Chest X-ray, PA view. Patient: 48 years old, sex M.
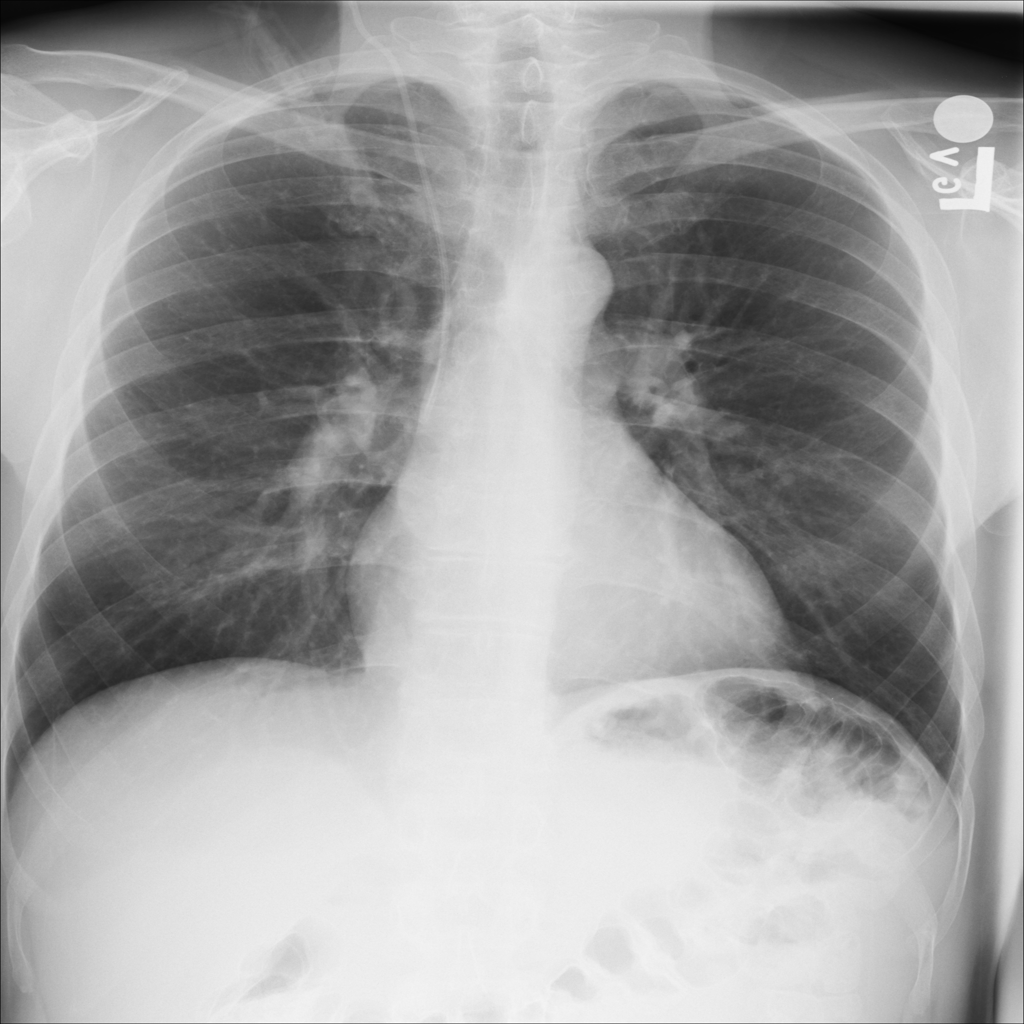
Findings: No Finding